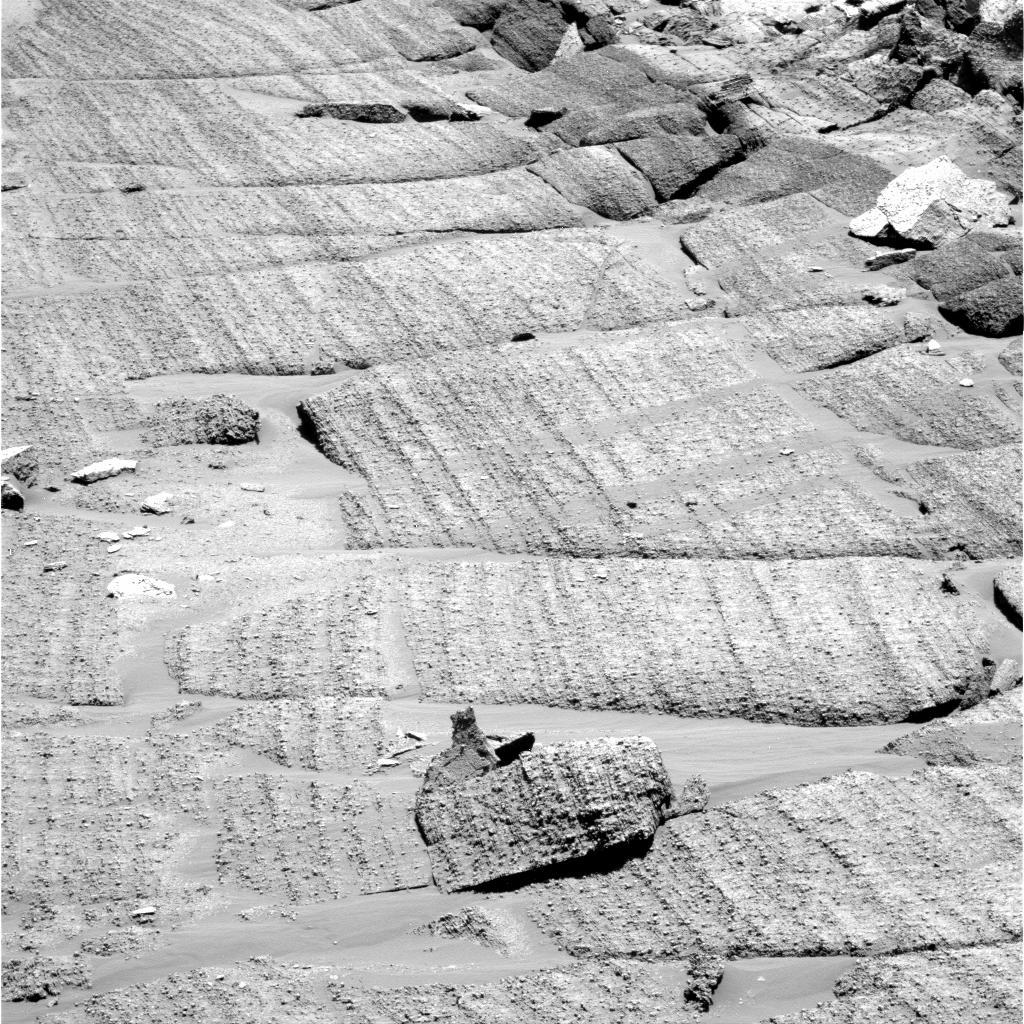
Terrain classes present: Bedrock, Gravel / Sand / Soil, Rock, Shadow